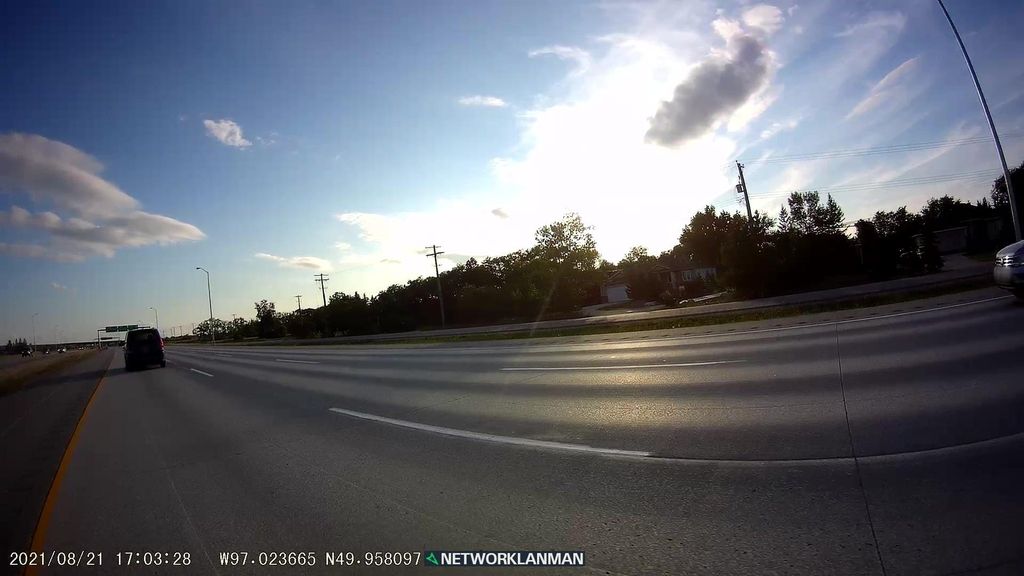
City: winnipeg